Interaction volume radius: 10 \u00c5
Interaction volume height: 20 \u00c5
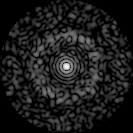
Disorder parameter: 0.8312